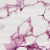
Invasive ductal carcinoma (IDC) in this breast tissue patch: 0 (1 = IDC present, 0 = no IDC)